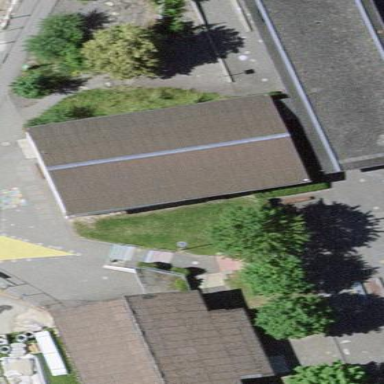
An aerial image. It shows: School building.